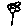
Label: flower